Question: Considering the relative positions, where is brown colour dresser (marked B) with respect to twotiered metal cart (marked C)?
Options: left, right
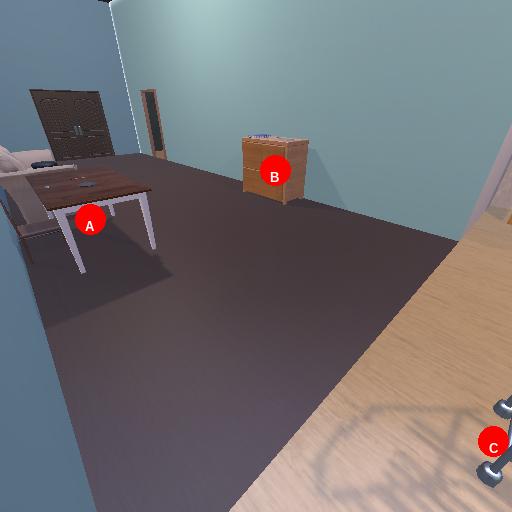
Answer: left